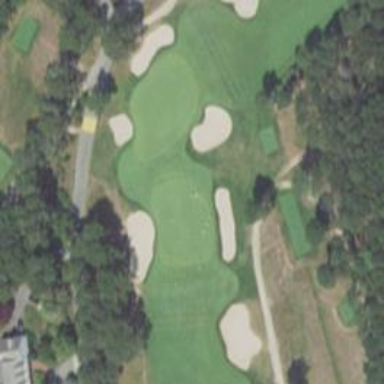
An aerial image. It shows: View of golf hole.